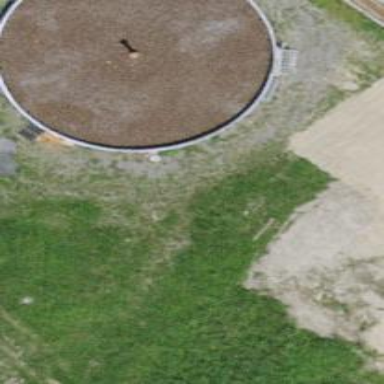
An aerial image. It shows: Storage tank which is man-made and housed in building.